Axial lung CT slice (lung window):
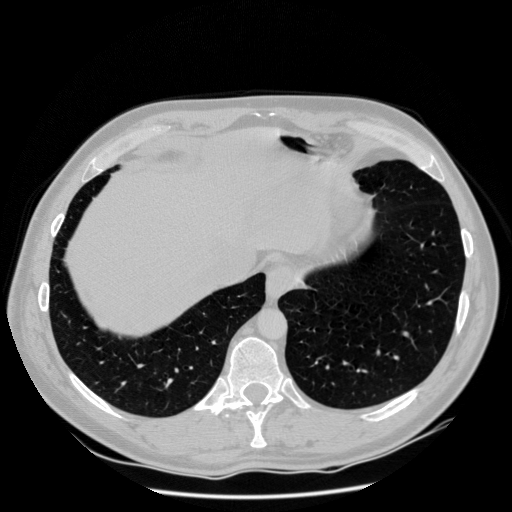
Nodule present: no